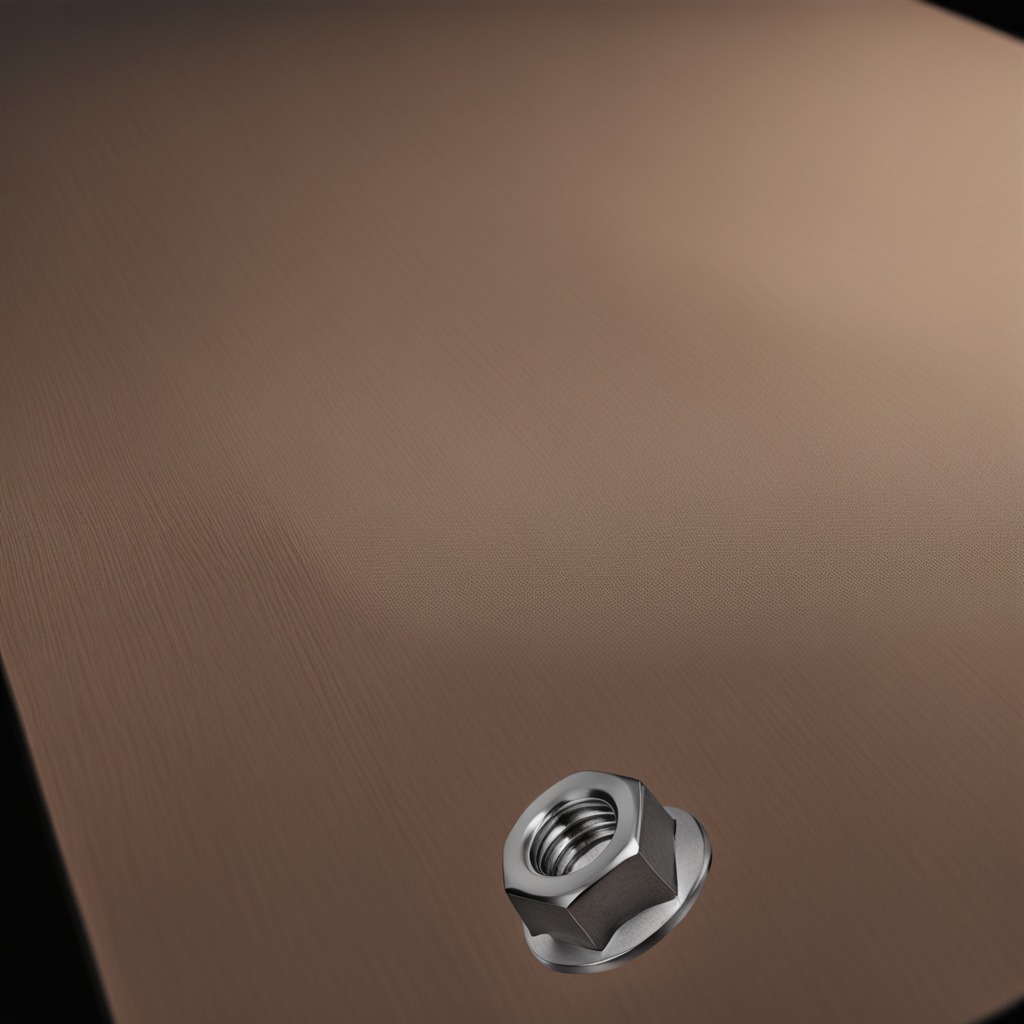
A metal nut is lying on the wooden table.